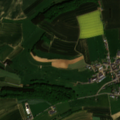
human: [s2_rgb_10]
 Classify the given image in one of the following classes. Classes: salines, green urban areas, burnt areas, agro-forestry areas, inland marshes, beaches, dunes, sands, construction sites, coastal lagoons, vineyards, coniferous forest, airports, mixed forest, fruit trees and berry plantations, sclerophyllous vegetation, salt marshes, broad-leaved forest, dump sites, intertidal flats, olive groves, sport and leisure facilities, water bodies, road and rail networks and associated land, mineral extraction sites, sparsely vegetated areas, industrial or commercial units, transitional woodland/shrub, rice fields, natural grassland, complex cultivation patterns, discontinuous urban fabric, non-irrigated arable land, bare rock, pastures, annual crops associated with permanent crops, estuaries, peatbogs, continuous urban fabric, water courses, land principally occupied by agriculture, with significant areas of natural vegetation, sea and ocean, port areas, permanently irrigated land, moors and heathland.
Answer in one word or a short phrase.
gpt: discontinuous urban fabric, non-irrigated arable land, pastures, complex cultivation patterns, broad-leaved forest